Field crop: maize
Growth stage: 2
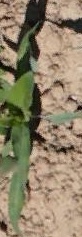
Species: maize